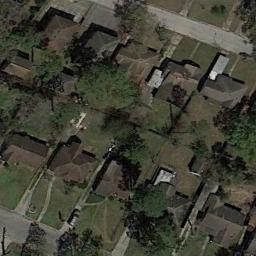
Label: residential